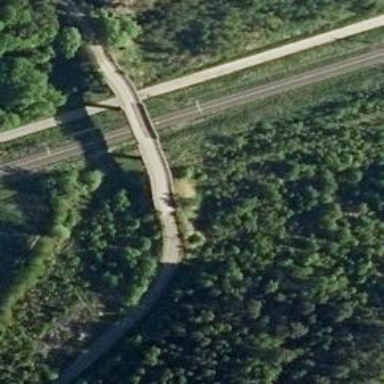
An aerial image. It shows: Residential road with bridge.